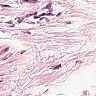
Metastatic tissue present: no